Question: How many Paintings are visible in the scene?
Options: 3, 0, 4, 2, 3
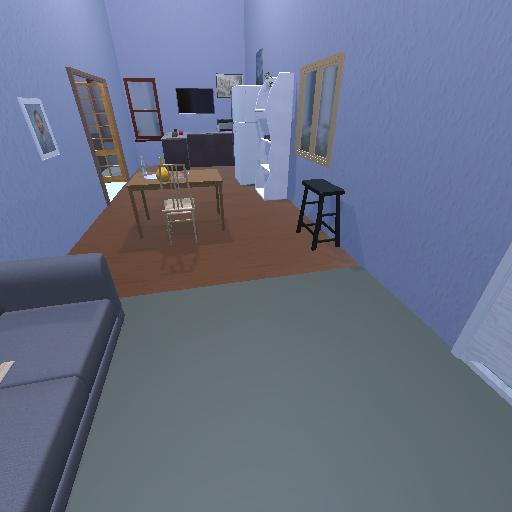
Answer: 3